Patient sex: M
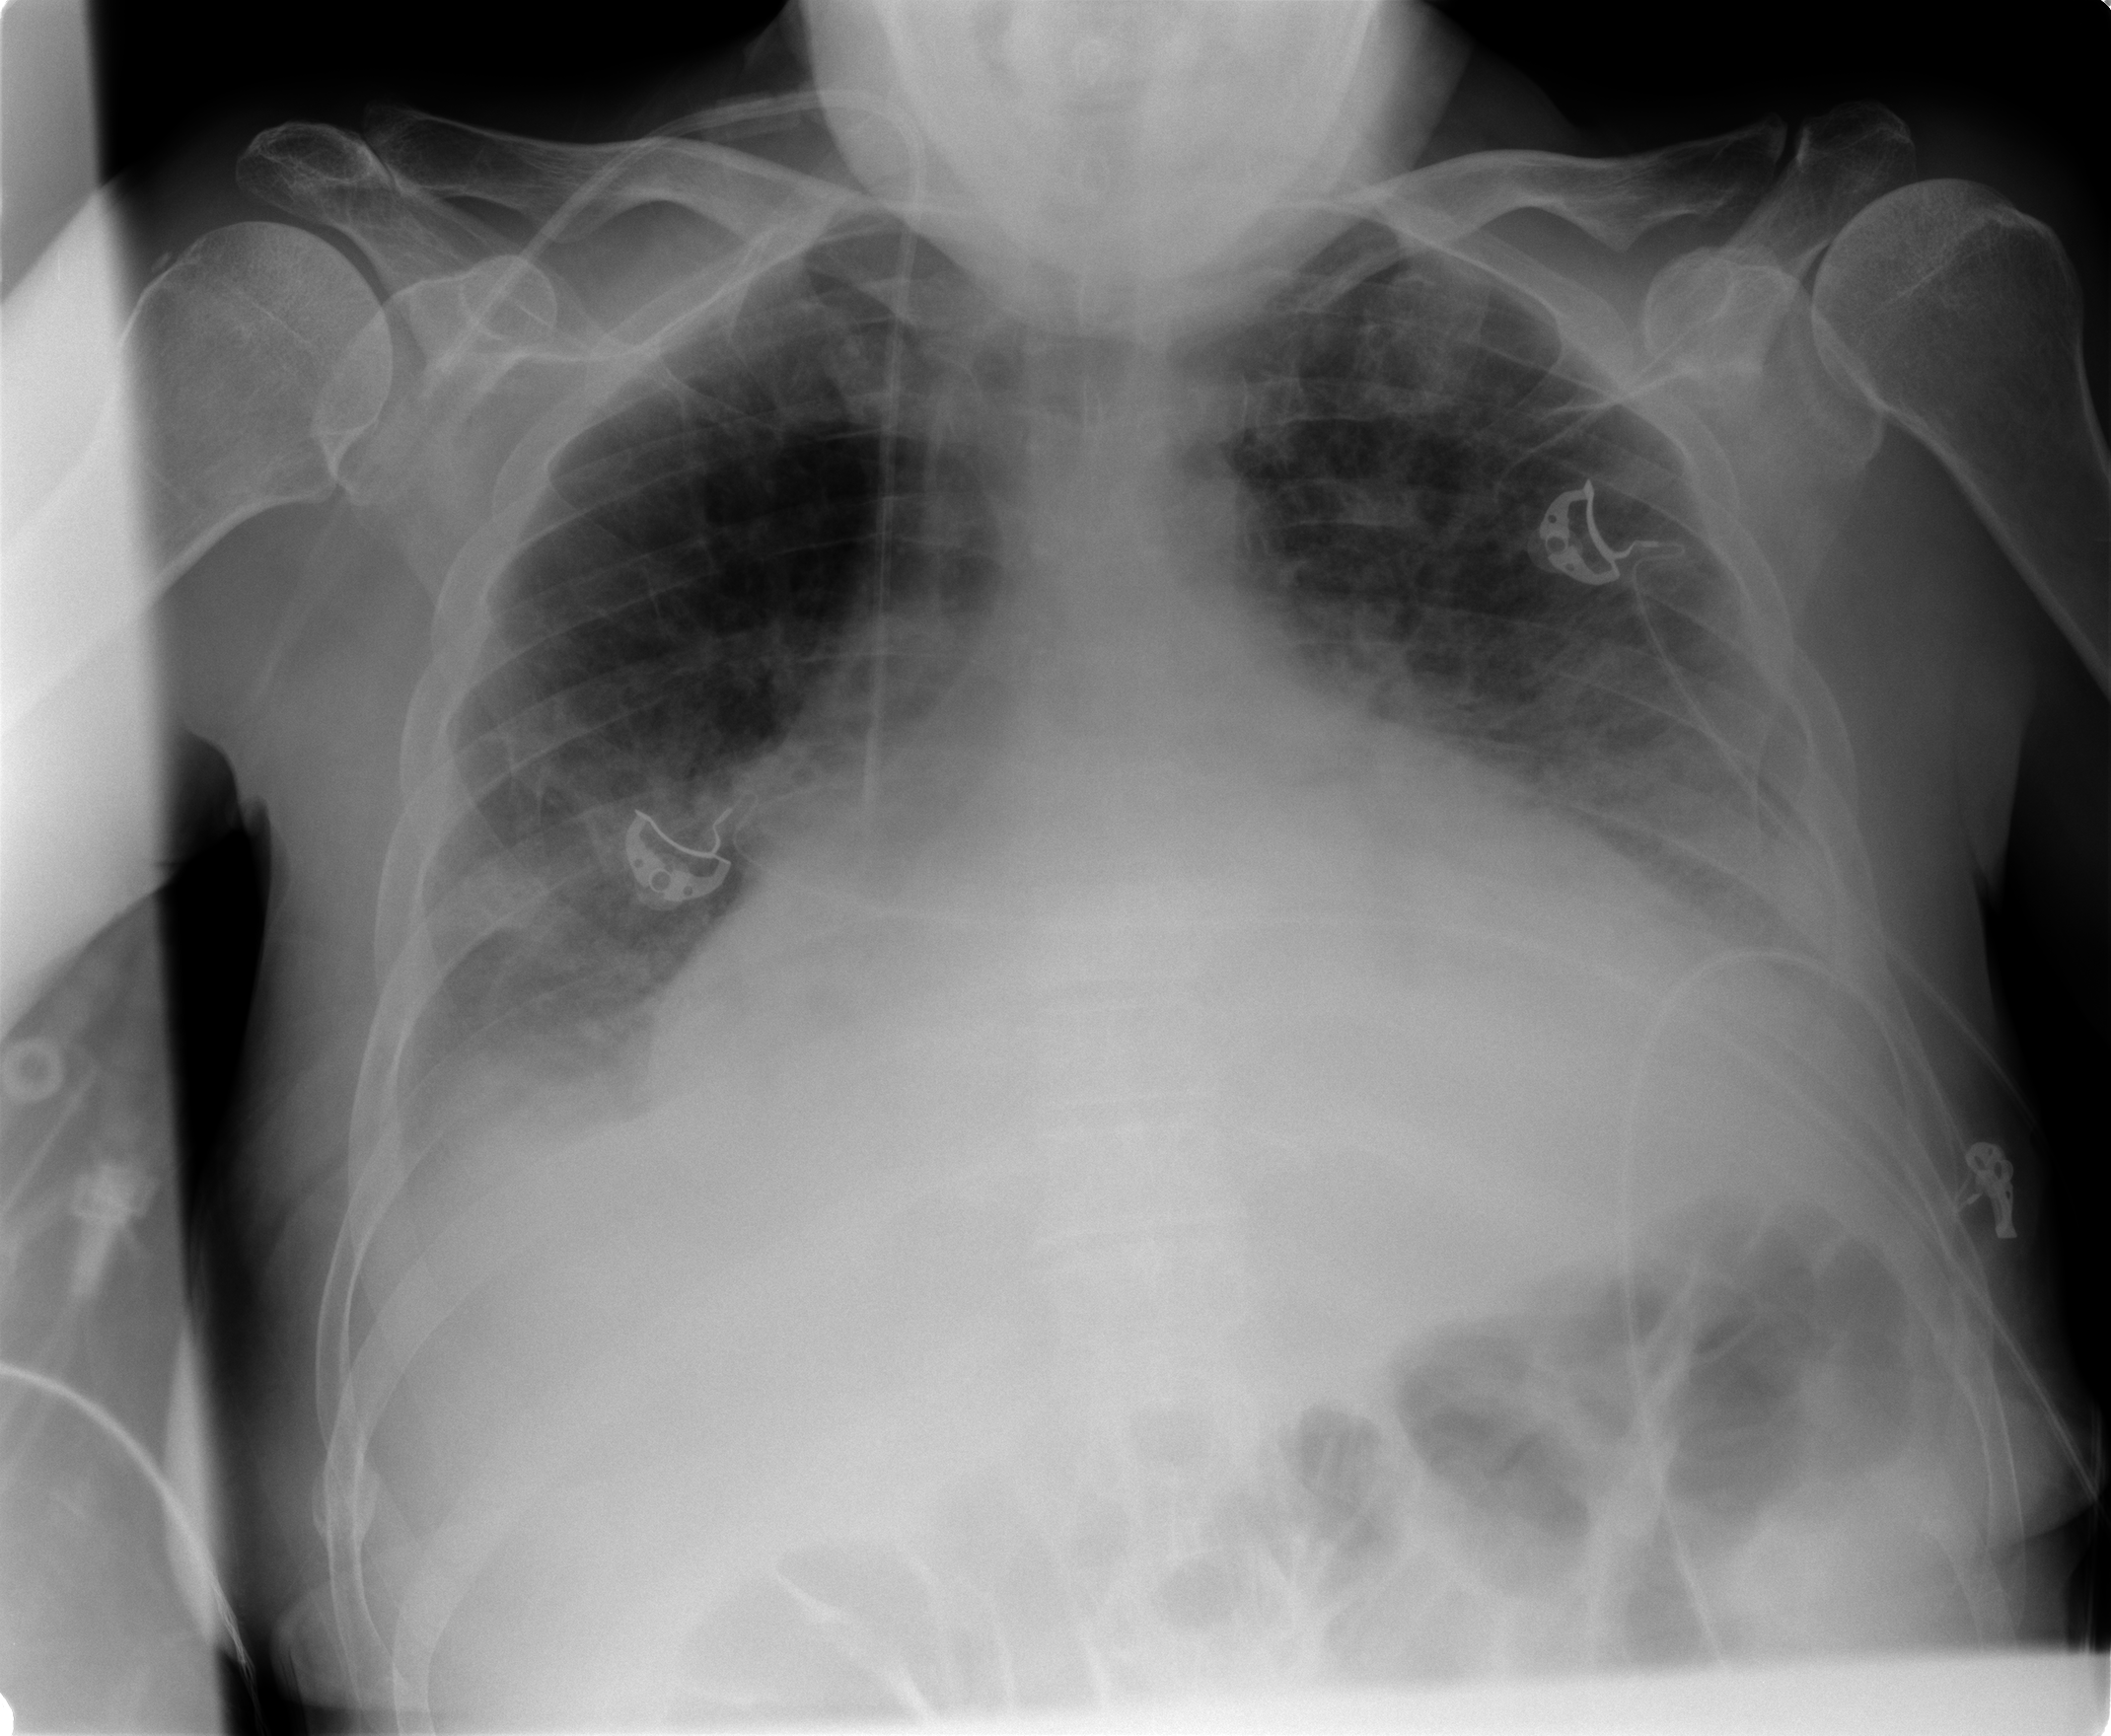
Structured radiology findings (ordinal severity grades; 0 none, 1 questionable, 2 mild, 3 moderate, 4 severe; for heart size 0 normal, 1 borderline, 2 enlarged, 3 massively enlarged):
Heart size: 3
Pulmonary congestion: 2
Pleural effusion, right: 2
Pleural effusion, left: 2
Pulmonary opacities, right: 2
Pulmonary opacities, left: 2
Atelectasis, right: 2
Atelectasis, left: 2